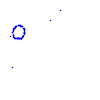
Particle: kaon